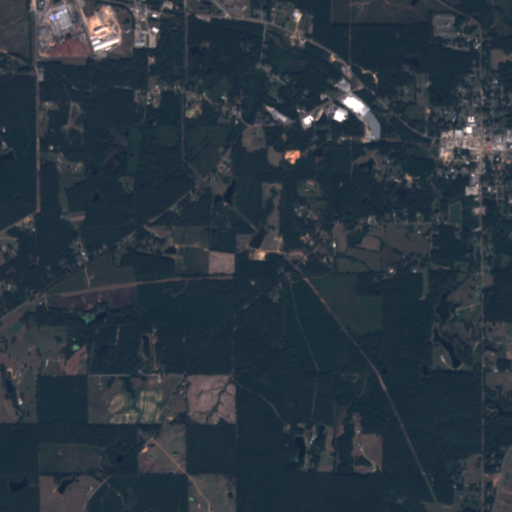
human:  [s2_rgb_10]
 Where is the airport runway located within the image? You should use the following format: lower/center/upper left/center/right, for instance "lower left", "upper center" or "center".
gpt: The airport runway is located in the center left of the image.
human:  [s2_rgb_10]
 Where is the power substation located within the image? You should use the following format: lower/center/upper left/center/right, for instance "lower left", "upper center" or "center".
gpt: The power substation is located in the upper left of the image.
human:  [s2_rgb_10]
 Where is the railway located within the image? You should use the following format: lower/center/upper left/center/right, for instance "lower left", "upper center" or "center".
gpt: The railway is located in the upper left of the image.
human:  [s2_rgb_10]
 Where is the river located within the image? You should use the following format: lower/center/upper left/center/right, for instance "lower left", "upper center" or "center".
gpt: The river is located in the upper right of the image.
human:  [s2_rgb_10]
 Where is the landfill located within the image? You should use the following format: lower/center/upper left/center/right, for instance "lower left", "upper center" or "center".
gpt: There is no landfill in the image.